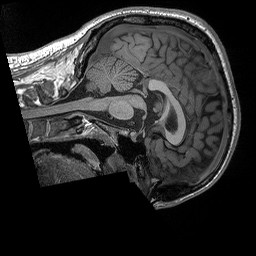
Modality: T1w
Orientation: sagittal
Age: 27
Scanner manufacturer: siemens
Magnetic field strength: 3 T
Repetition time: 2.3 s
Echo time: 0.00296 s